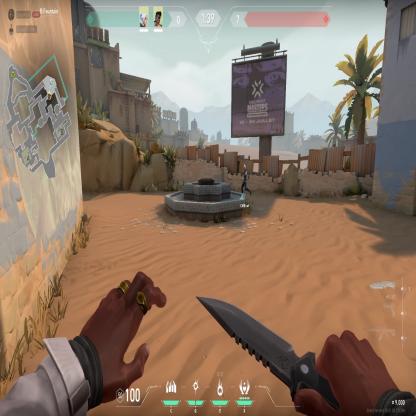
Label: teammate